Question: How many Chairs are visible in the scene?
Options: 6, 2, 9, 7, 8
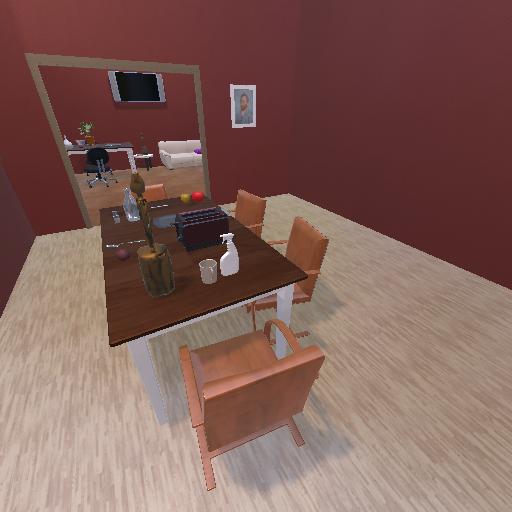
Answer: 6